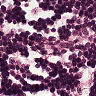
Metastatic tissue present: no